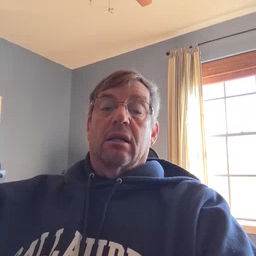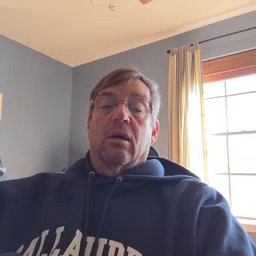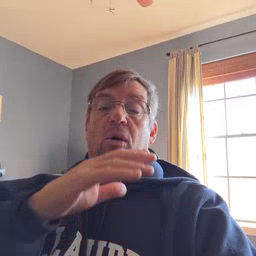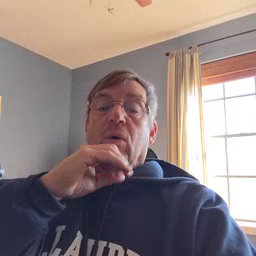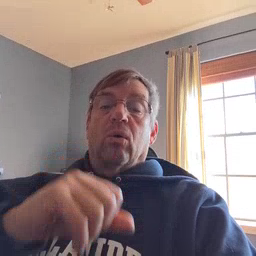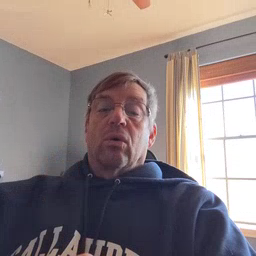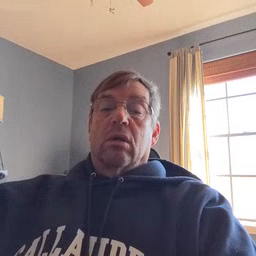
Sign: old